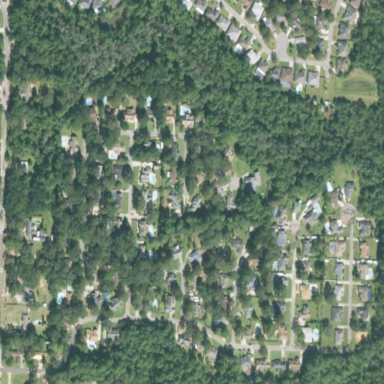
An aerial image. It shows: Residential area consisting of single-family homes.